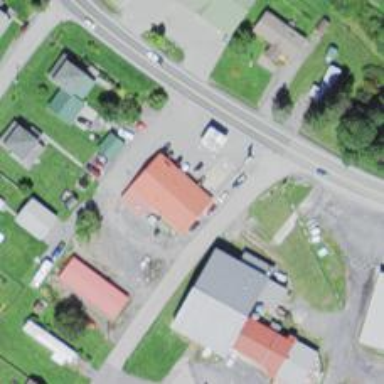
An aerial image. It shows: Convenience shop.